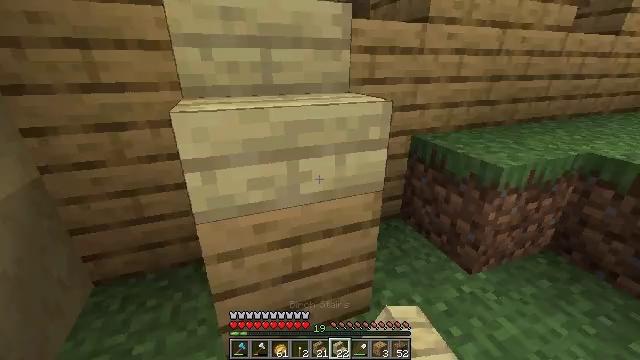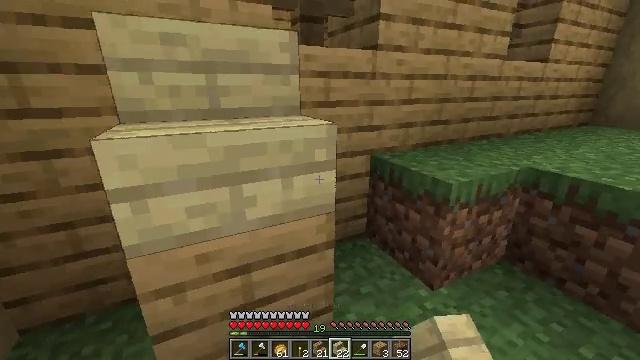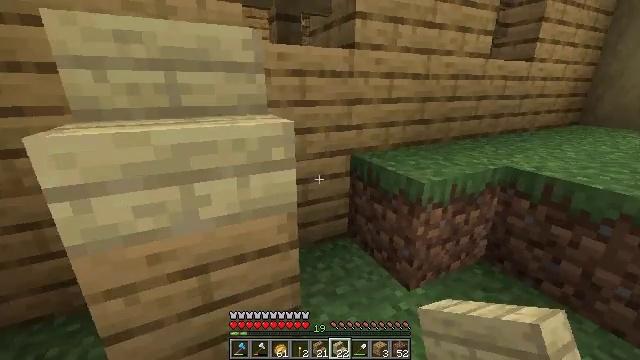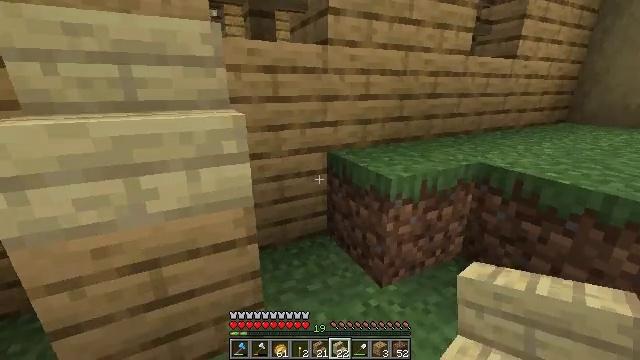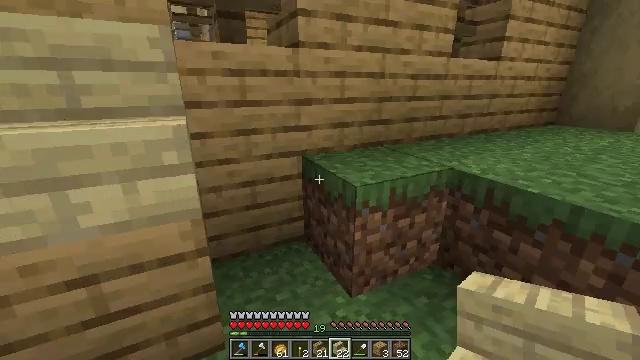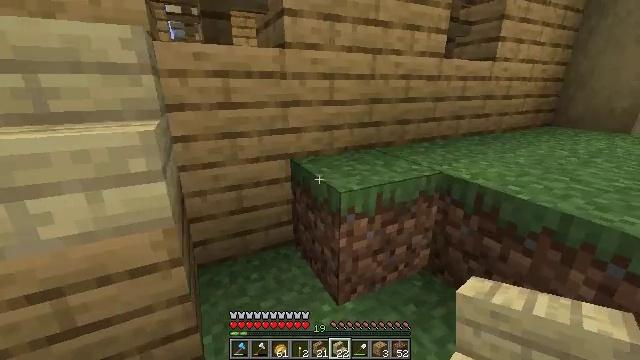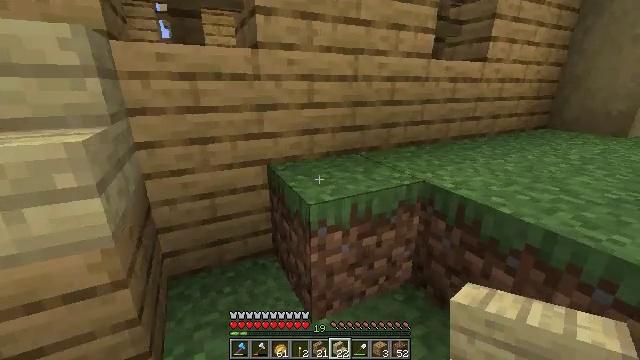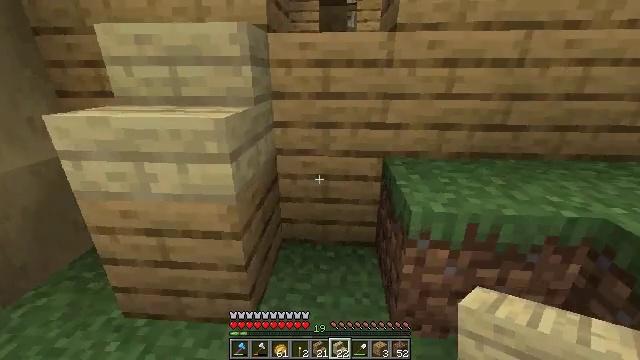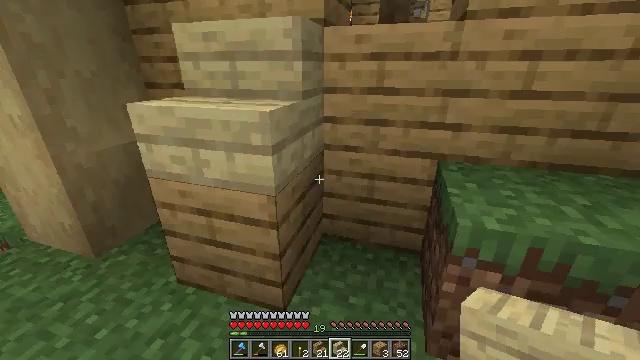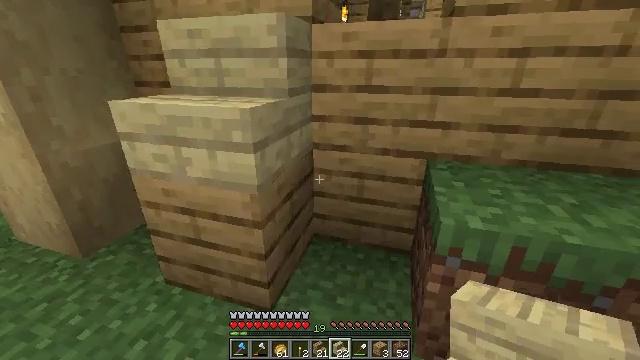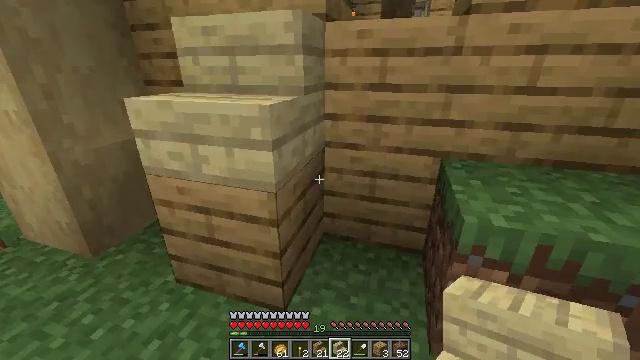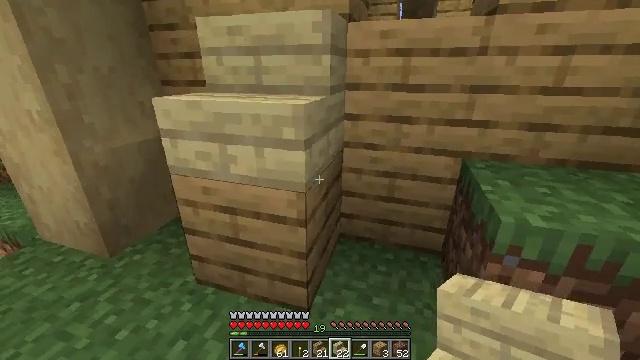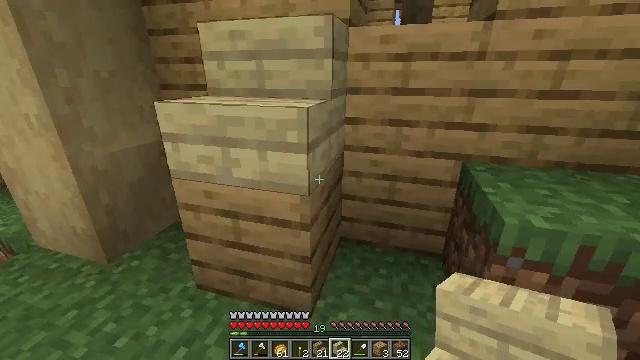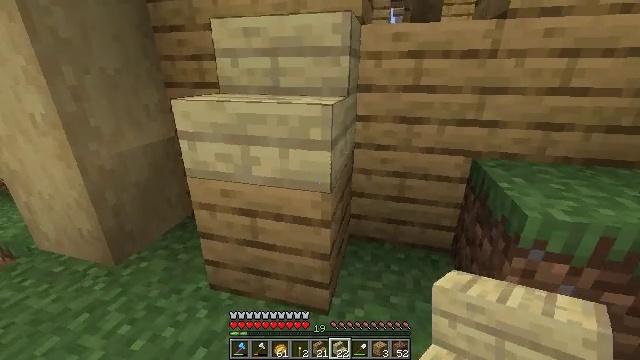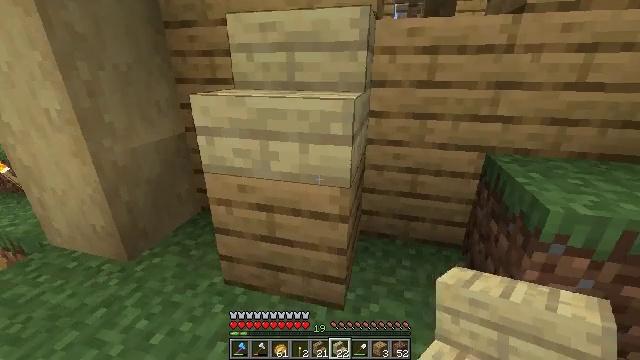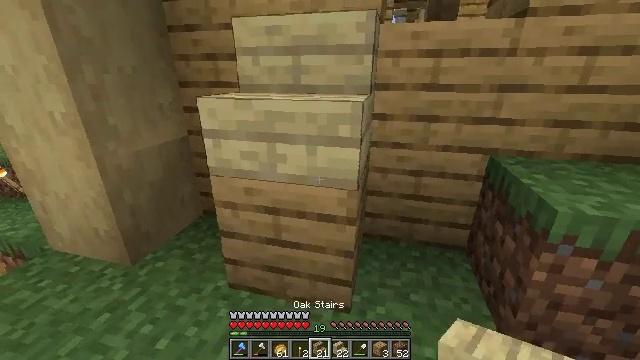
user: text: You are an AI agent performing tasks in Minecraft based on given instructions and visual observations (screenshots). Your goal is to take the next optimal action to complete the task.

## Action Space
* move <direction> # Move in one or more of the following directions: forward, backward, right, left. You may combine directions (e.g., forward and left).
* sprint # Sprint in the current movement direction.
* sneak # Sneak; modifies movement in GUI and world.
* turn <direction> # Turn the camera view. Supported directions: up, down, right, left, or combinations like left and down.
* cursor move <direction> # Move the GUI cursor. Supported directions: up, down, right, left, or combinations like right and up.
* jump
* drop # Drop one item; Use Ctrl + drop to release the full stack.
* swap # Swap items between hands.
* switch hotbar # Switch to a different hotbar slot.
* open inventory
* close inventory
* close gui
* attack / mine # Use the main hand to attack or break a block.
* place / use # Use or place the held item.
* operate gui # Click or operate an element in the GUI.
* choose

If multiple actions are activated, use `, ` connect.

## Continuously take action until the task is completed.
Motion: motion action
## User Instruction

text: Collect the birch stairs for reuse.
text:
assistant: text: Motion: move right, turn right and up
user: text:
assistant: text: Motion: move right
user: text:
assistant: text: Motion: move right
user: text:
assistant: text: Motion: move forward and move right
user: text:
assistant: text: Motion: move forward and move right
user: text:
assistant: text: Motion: move forward and move right
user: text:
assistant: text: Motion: move forward and move right, turn left and down
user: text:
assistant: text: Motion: turn left and down
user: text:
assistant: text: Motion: move left
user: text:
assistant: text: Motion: move left
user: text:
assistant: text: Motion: move left
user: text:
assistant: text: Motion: move left
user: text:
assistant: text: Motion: turn right
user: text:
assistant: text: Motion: no_op
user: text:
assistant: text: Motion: no_op
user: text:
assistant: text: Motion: turn right and up
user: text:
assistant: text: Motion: turn up
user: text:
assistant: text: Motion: no_op
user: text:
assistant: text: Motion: no_op
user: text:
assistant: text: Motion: no_op
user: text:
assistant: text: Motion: turn left
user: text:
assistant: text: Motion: no_op
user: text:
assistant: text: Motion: no_op
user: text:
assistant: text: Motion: no_op
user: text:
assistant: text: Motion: no_op
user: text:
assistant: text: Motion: no_op
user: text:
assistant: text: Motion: no_op
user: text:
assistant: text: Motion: no_op
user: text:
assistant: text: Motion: no_op
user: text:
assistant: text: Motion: no_op